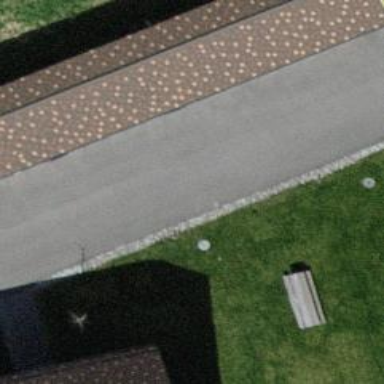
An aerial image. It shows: Carport structure.